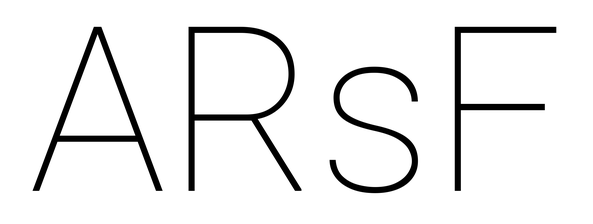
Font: Roboto_Thin